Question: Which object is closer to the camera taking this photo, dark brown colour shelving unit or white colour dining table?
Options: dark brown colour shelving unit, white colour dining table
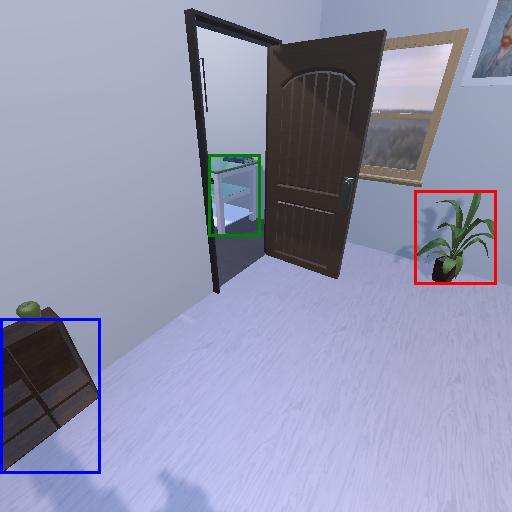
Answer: dark brown colour shelving unit